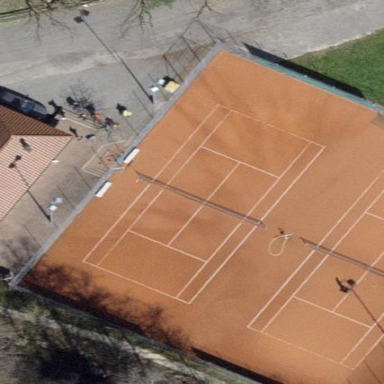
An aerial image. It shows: Tennis court in leisure pitch.